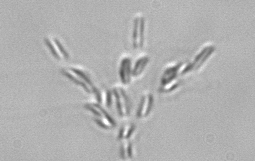
Label: Dinobryon